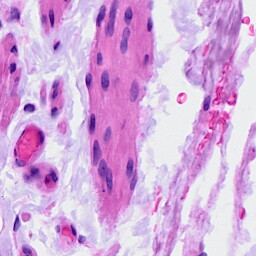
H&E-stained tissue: Ovarian